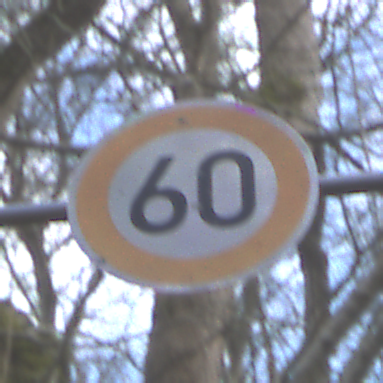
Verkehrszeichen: Geschwindigkeit60
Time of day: MorningAfternoon
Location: Outdoor (Nature)
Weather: PartlyCloudy
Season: NotSpecified
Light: Natural